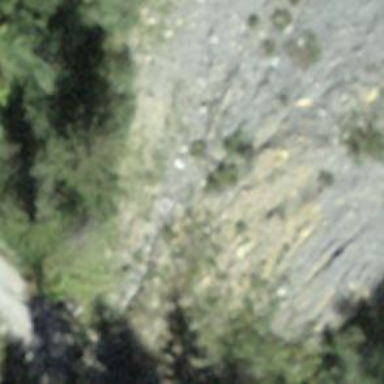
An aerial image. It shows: Natural scree.